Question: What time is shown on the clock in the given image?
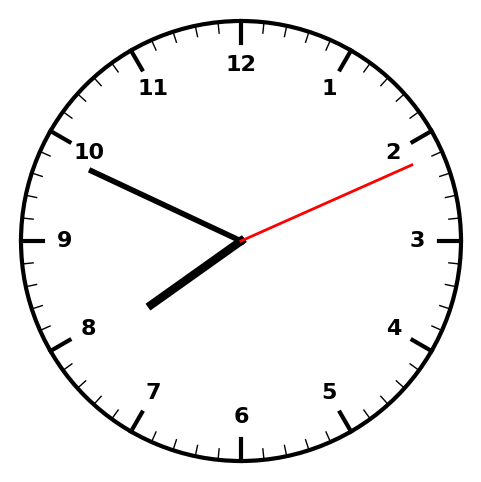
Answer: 07:49:11